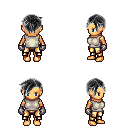
a pixel art fantasy rpg character, female body template, human, tanned skin, white sleeveless shirt, gold greaves, gray pixie cut hairstyle, metal gloves, four views (front, back, left, right), 2x2 character sprite sheet, small pixel art, hard edges, no anti-aliasing